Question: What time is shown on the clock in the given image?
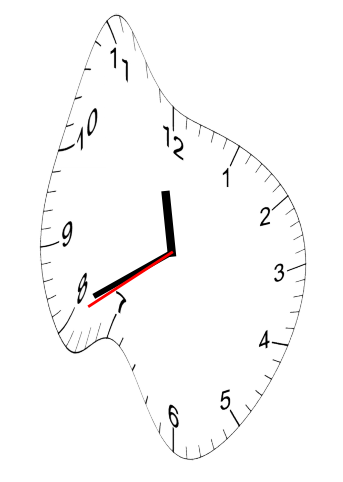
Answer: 11:40:40